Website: crate-barrel
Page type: account-dashboard
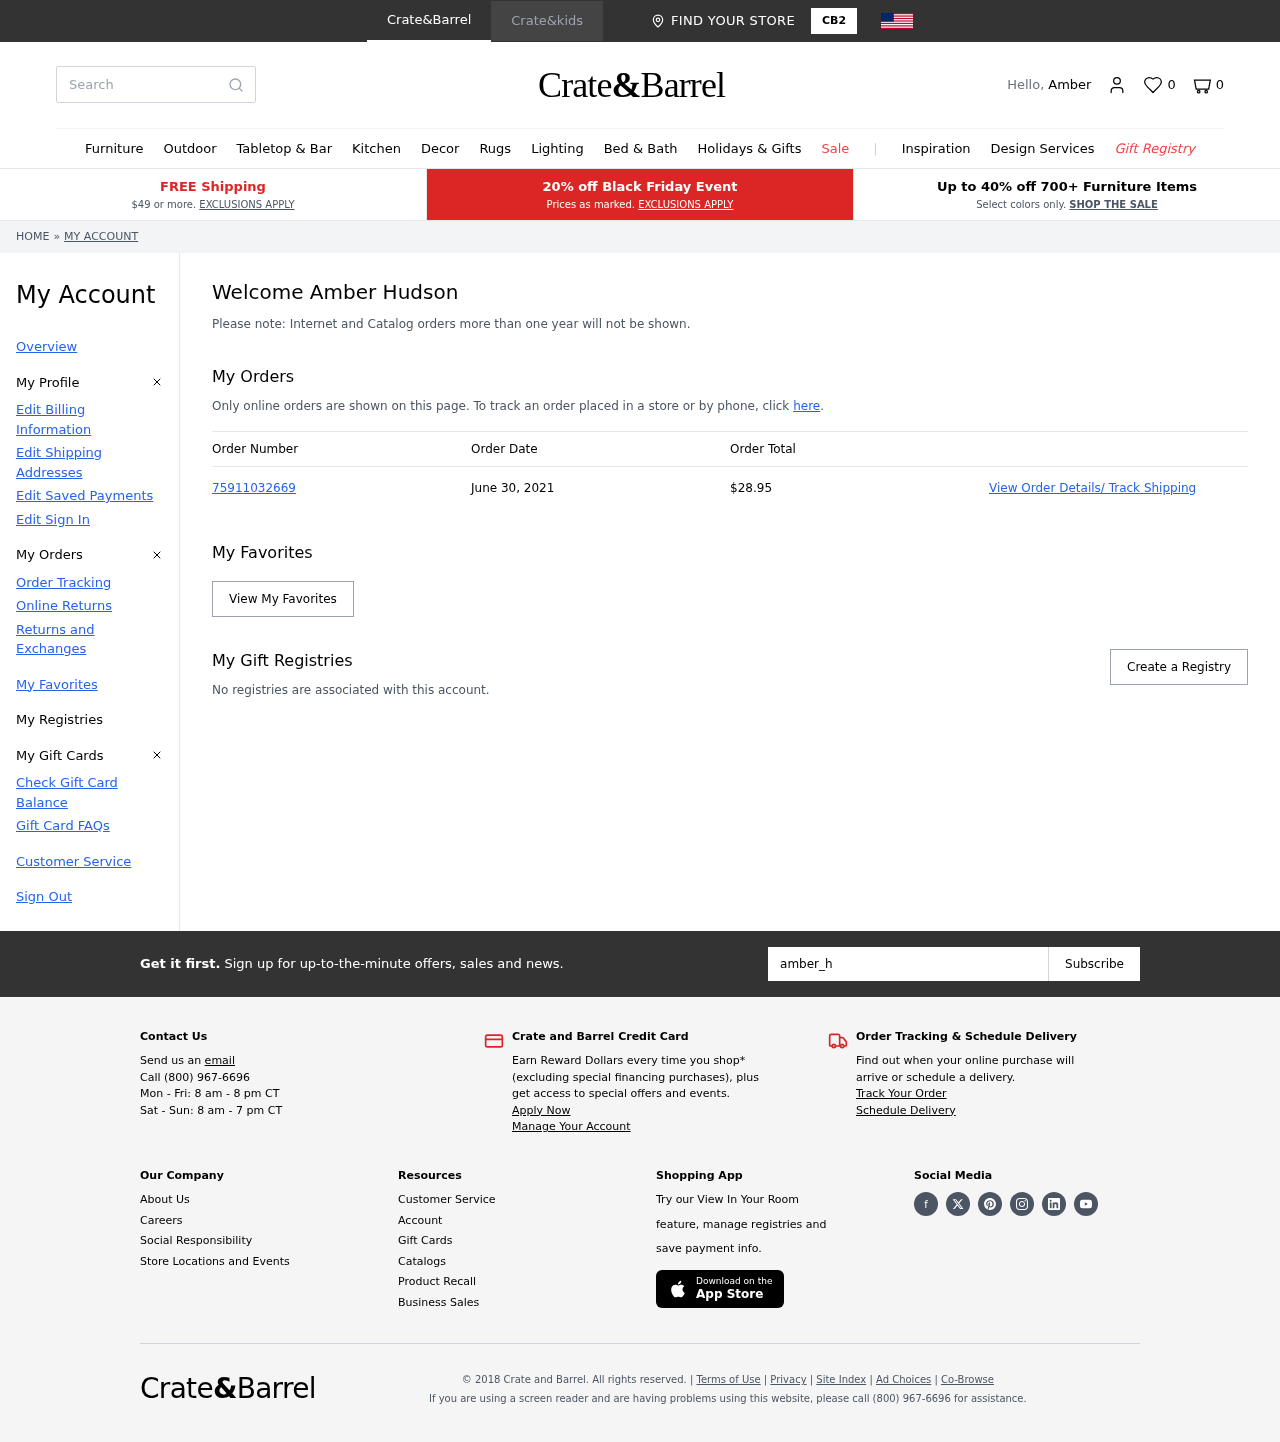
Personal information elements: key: PII_EMAIL
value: amber_hudson@yahoo.com
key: PII_FIRSTNAME
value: Amber
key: PII_FULLNAME
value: Amber Hudson
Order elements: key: ORDER_NUM_ITEMS
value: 0
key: ORDER_NUMBER
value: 75911032669
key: ORDER_DATE
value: June 30, 2021
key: ORDER_TOTAL
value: $28.95
Search elements: key: HEADER_SEARCH
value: Search
Other elements: key: FAVORITES_COUNT
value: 0